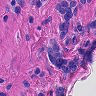
Metastatic tissue present: yes